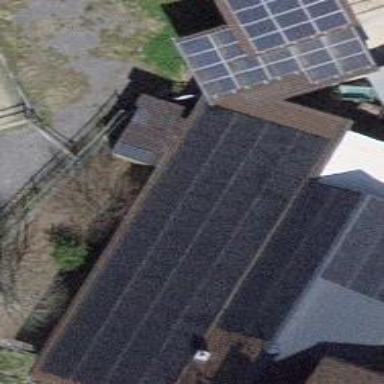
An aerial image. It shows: Solar power generator with photovoltaic panels.